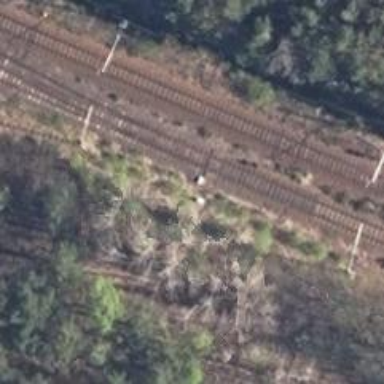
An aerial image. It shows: Railway switch.